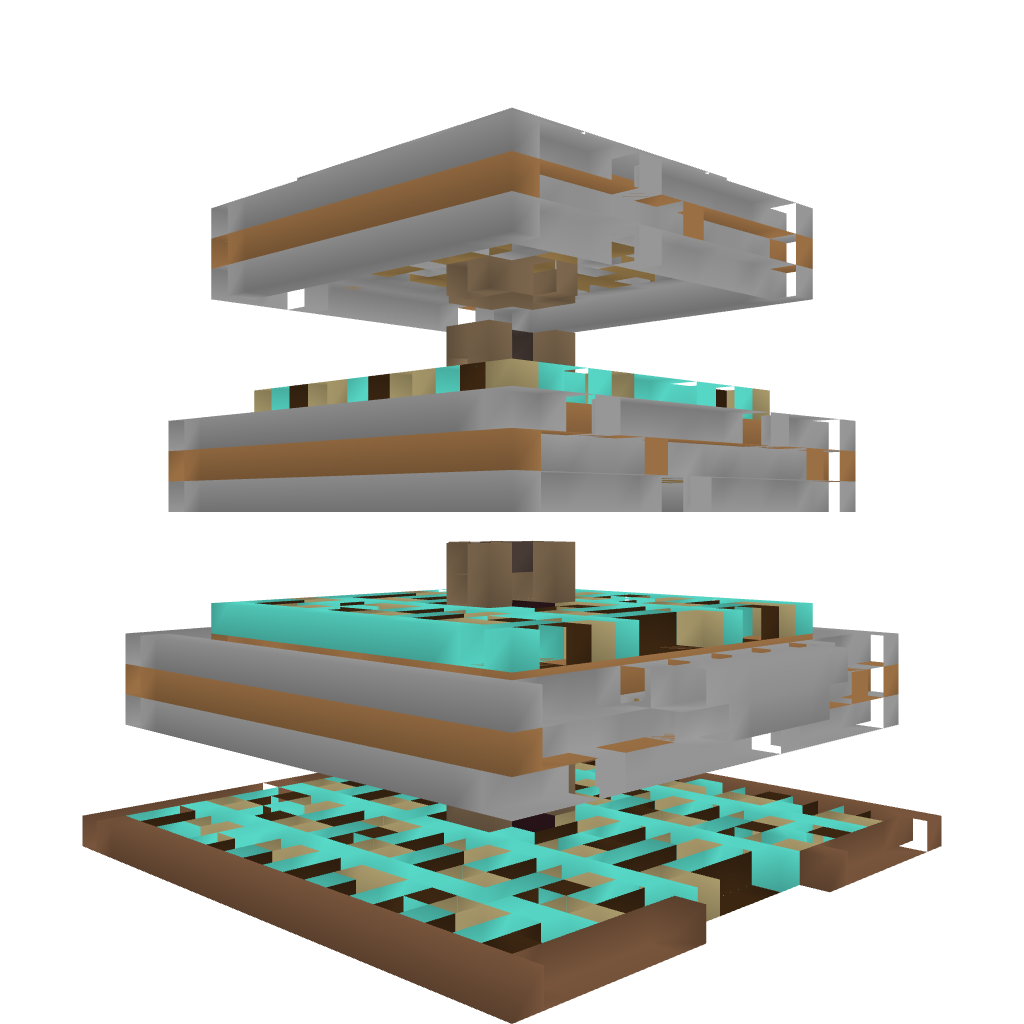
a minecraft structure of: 3 story building w/ elevator